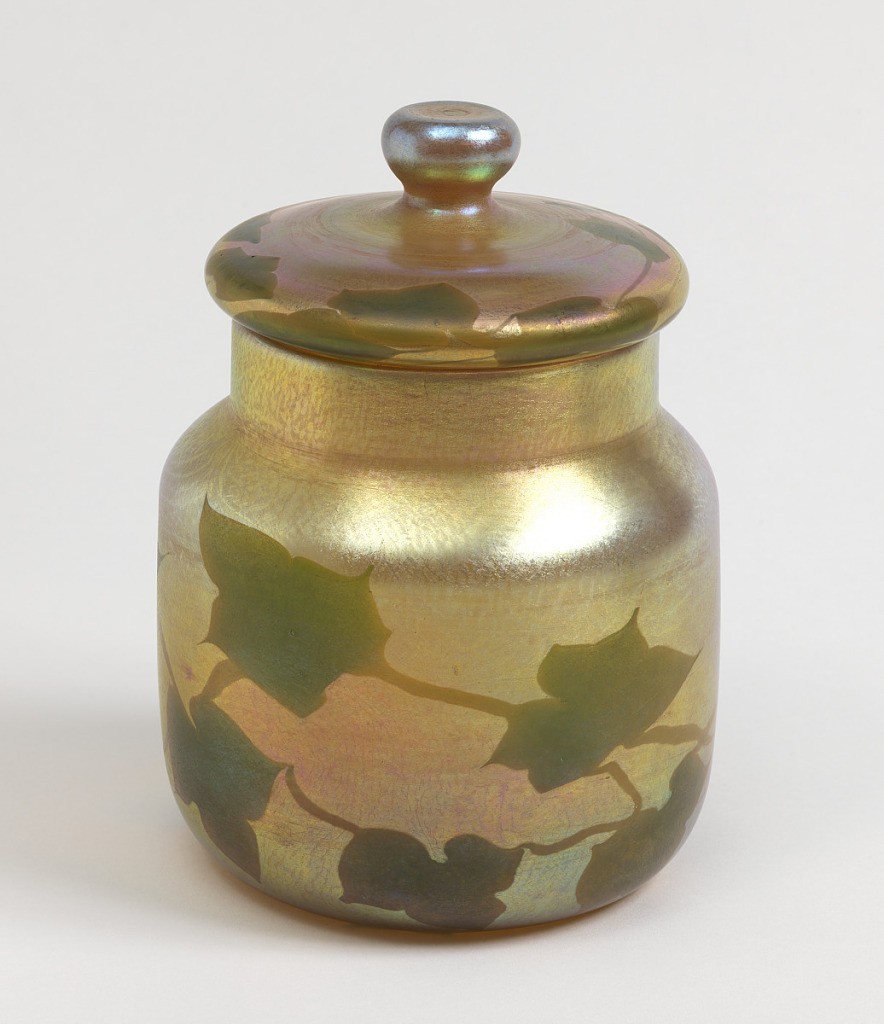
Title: Lidded Jar
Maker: Louis Comfort Tiffany, American, 1848–1933
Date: ca. 1900
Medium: Glass
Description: Jar (a), cylindrical shaped, squat, with short broad neck.  Irridescent gold.  Decoration of flat shapes of green ivy leaves connected by stems. Matching lid (b), knobbed.